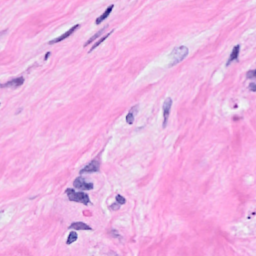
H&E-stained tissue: Breast